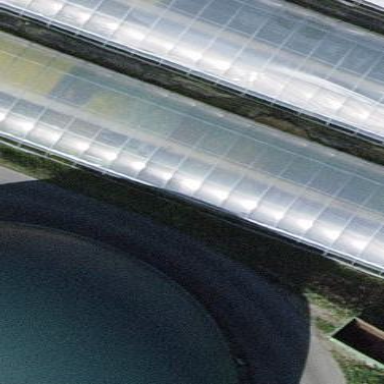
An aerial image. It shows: Greenhouse.